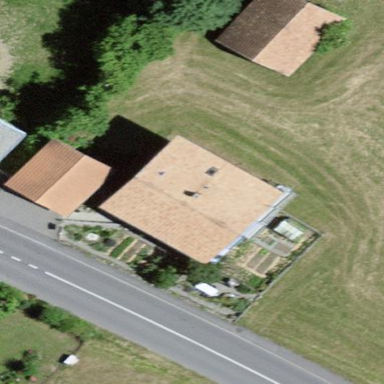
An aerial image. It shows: Residential building.